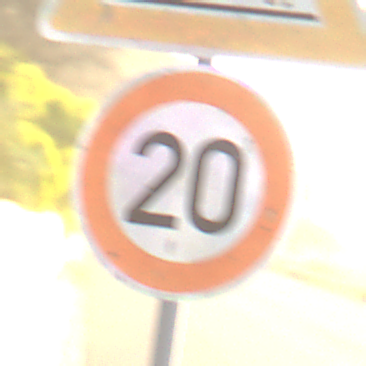
Verkehrszeichen: Geschwindigkeit20
Zusatzzeichen oben: SplittSchotter
Umgebung: Outdoor, Nature
Tageszeit: SunriseSunset
Wetter: PartlyCloudy
Licht: Natural
Jahreszeit: NotSpecified
Kontrast: MediumContrast